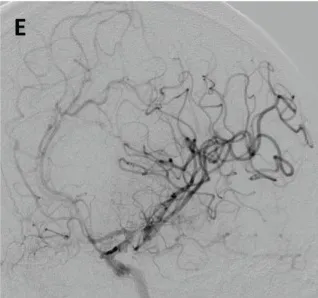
Ventricular tract hemorrhage following intracranial nail removal. (E) Lateral left internal carotid angiogram confirming resolution of hemorrhage after no active extravasation was seen on serial M3 microcatheterizations. No aneurysmal dilatation or flow-limiting stenosis is seen.
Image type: radiology (ct)